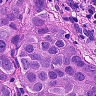
Metastatic tissue present: yes